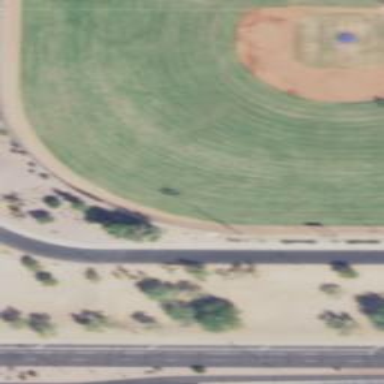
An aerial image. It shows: Baseball pitch for leisure land.